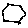
Label: hexagon